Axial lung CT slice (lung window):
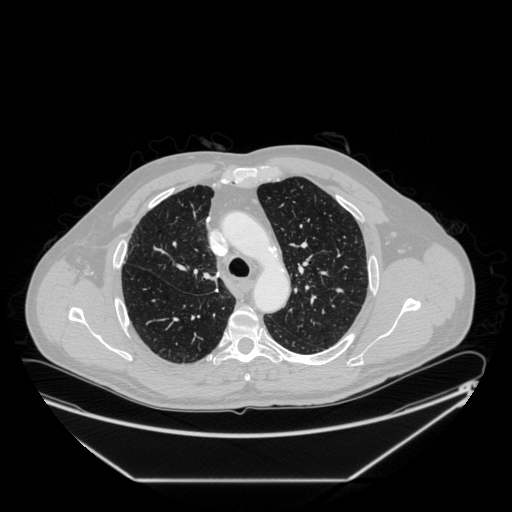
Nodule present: no